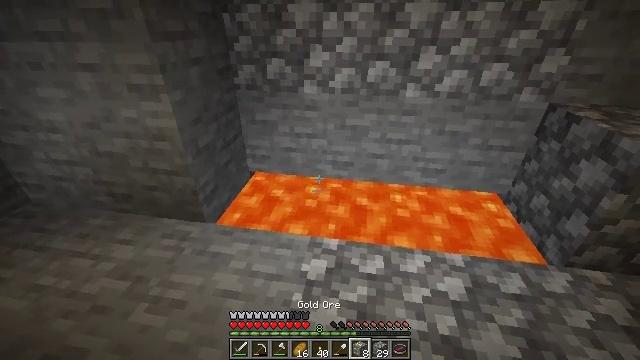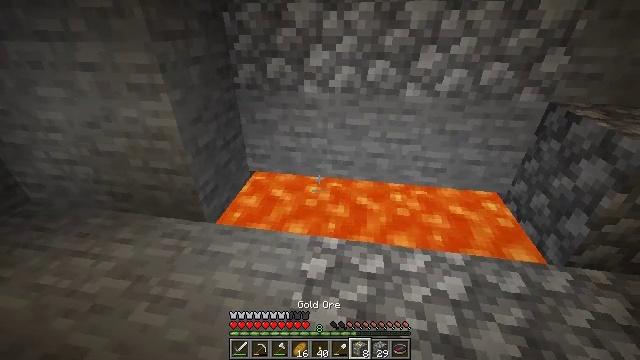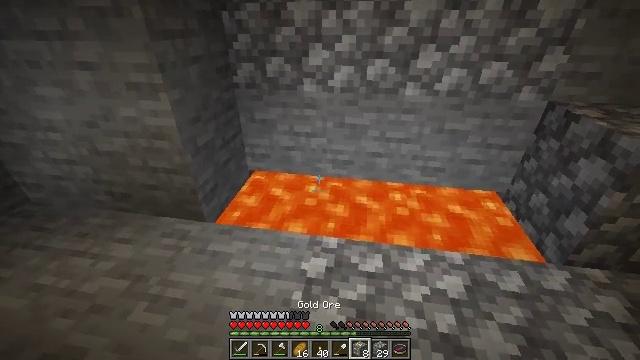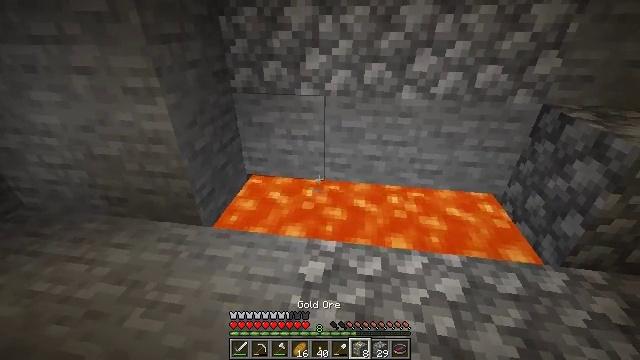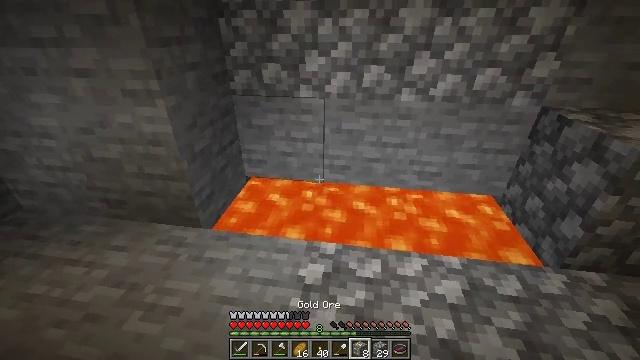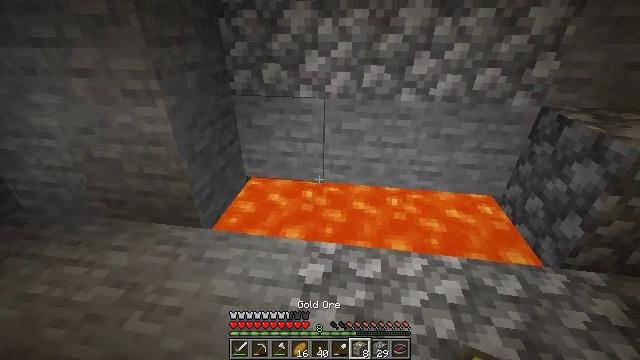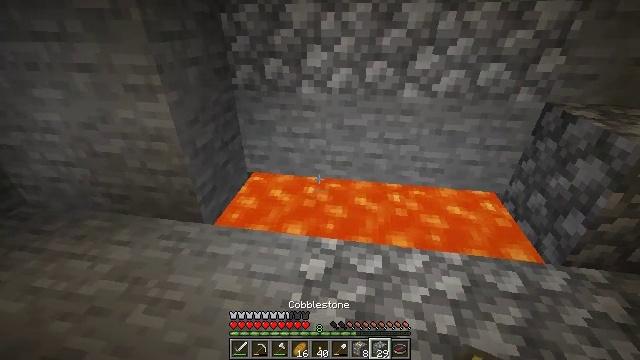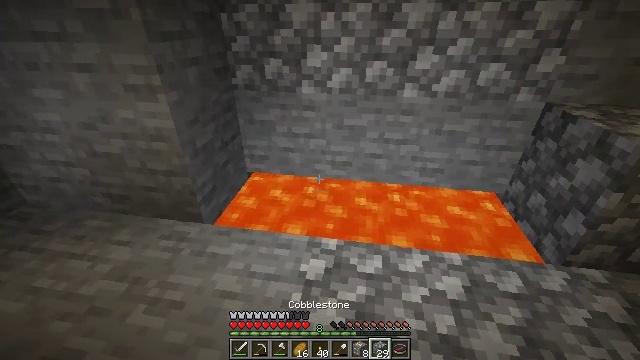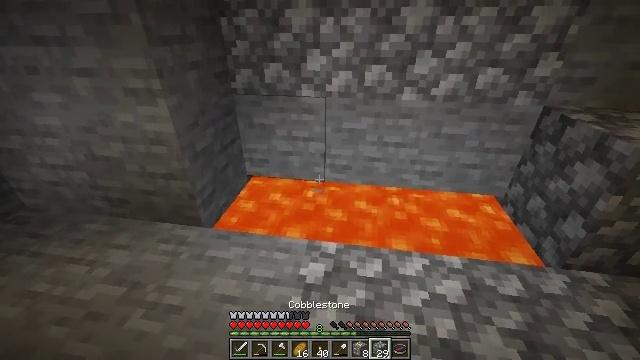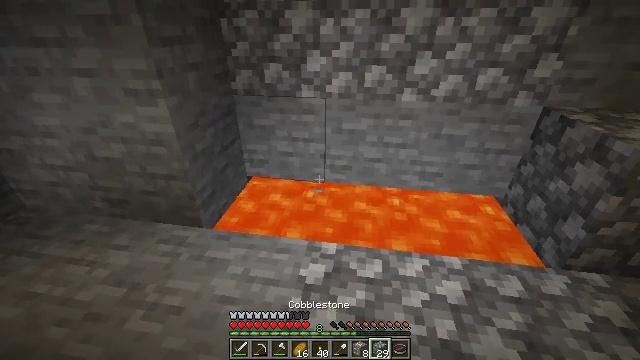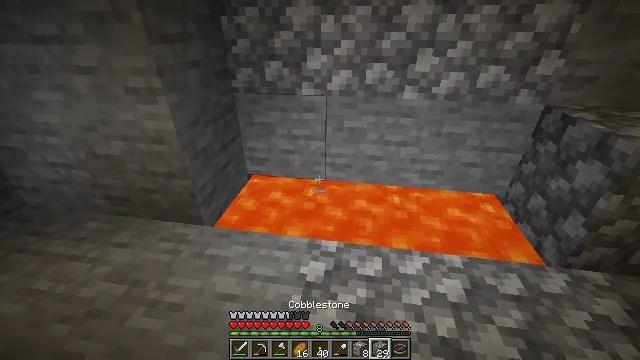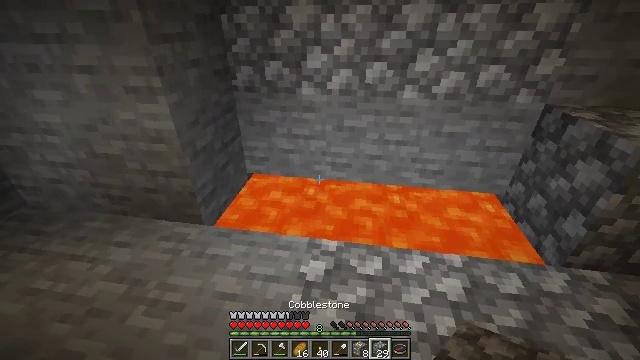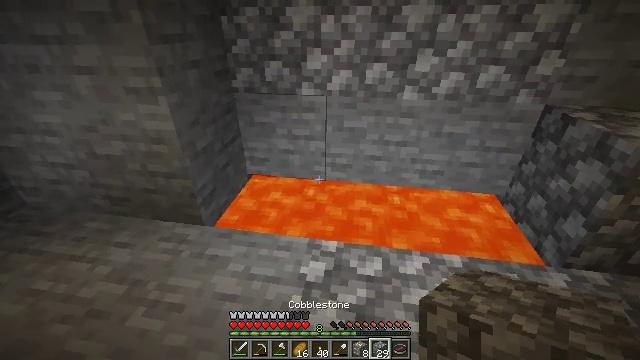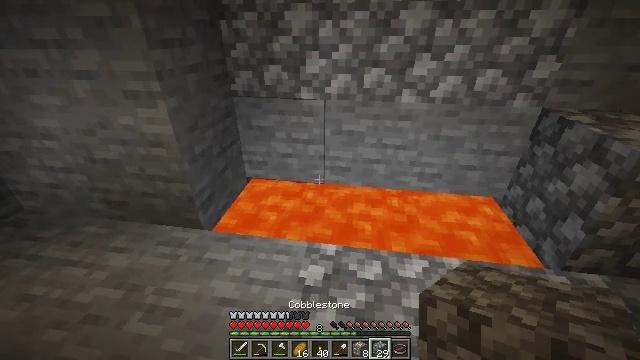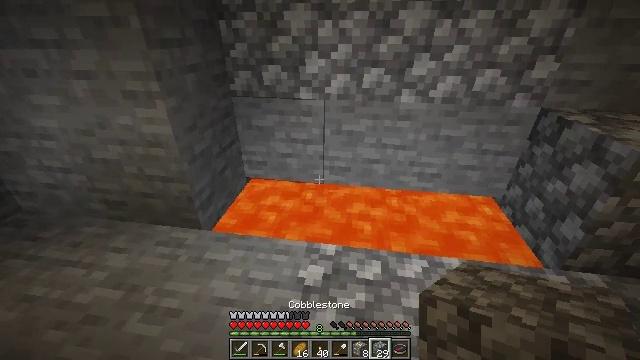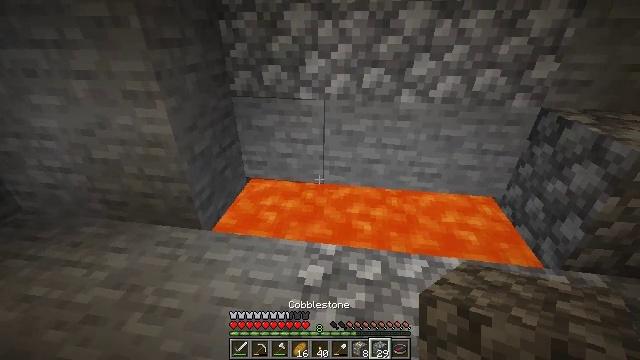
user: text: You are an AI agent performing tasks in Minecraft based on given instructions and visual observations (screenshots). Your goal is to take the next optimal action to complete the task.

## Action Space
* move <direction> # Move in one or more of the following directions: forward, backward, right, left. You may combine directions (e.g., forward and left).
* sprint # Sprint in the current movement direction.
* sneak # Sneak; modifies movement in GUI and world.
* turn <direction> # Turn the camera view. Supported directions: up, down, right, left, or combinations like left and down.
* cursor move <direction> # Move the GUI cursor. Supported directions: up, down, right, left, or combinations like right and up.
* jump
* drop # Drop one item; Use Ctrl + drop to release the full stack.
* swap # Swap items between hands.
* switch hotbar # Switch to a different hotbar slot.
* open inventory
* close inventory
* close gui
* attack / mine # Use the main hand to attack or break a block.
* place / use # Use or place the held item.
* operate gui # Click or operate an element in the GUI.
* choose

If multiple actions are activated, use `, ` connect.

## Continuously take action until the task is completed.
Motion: motion action
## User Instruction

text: Dig up the stone with a tool.
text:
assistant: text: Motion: no_op
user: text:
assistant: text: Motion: no_op
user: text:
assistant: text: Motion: no_op
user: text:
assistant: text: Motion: no_op
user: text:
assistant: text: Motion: no_op
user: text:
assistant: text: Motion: no_op
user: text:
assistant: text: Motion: no_op
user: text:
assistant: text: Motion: no_op
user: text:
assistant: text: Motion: no_op
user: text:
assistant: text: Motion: no_op
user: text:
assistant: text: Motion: no_op
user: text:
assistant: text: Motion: no_op
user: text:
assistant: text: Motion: no_op
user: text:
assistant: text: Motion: no_op
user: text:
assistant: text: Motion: no_op
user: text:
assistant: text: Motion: no_op
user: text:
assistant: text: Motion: no_op
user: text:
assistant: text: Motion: no_op
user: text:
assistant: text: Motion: no_op
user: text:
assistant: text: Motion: no_op
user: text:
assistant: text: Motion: no_op
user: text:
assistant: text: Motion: no_op
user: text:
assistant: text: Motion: no_op
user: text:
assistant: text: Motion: no_op
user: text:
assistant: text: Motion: no_op
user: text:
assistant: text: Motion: no_op
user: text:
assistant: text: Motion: no_op
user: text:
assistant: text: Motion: turn left and down
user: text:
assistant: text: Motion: turn left and down
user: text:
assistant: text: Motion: turn left and up